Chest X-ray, PA view. Patient: 34 years old, sex F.
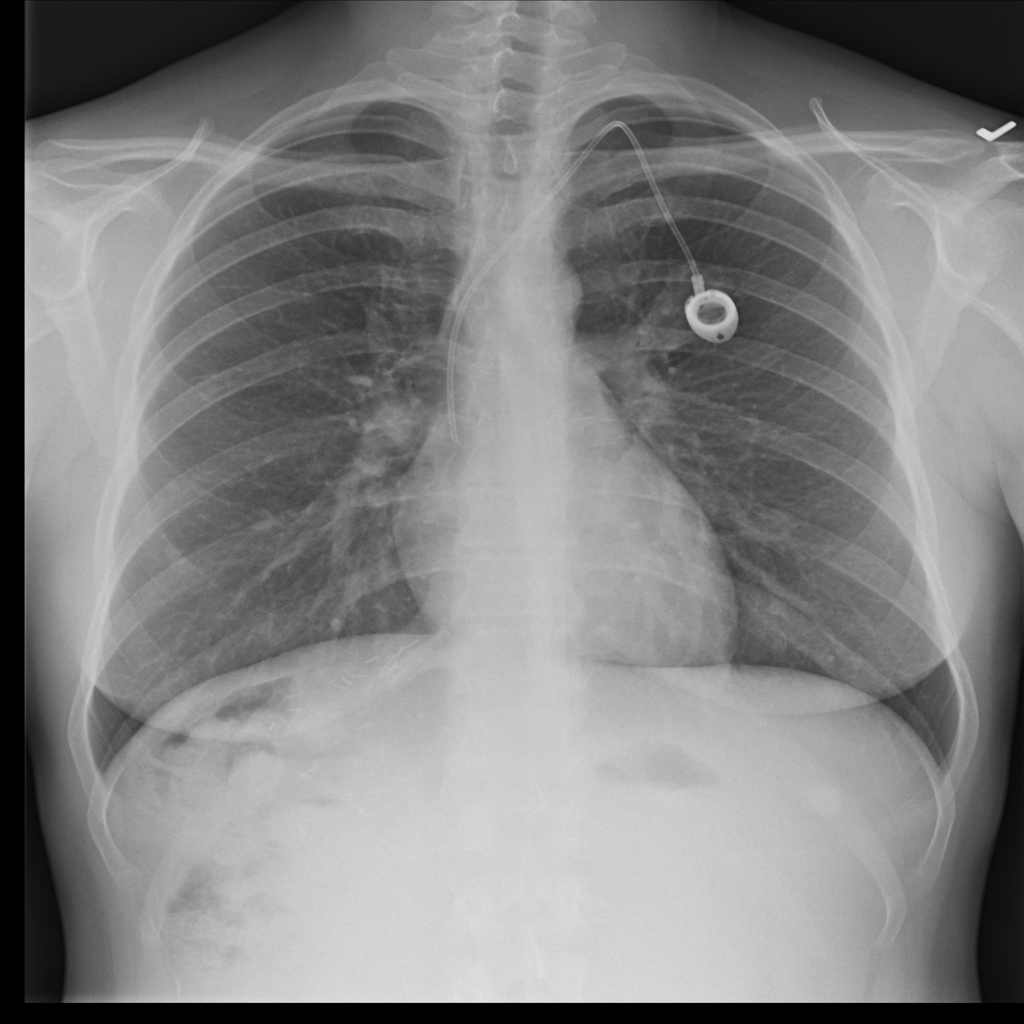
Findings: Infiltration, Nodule